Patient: sex F, age 63
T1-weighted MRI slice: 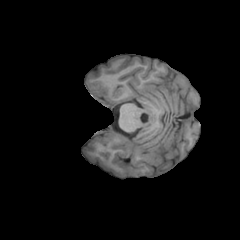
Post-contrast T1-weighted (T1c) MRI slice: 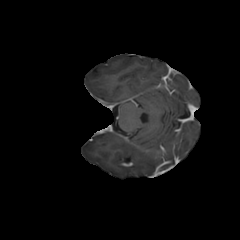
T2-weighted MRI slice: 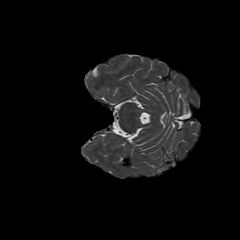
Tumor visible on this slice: no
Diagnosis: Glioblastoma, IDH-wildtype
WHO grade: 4